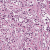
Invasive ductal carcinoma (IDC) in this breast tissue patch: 1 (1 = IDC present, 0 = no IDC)